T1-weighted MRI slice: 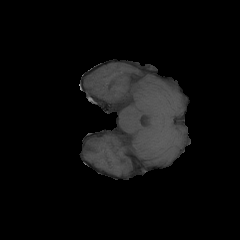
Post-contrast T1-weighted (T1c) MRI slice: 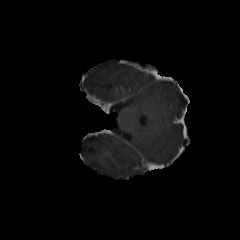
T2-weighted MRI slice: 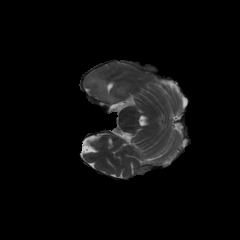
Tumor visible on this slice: yes